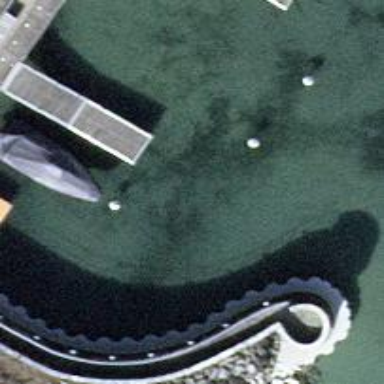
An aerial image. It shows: Man-made pier.